Field crop: maize
Growth stage: 2
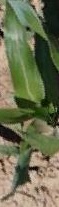
Species: maize